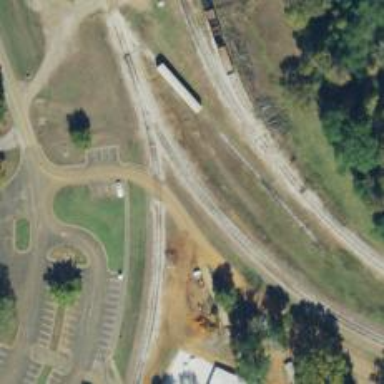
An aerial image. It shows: Preserved railway.